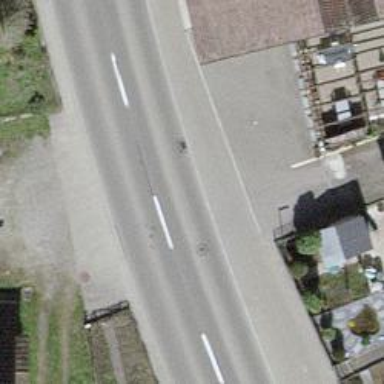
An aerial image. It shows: Secondary road with asphalt surface.